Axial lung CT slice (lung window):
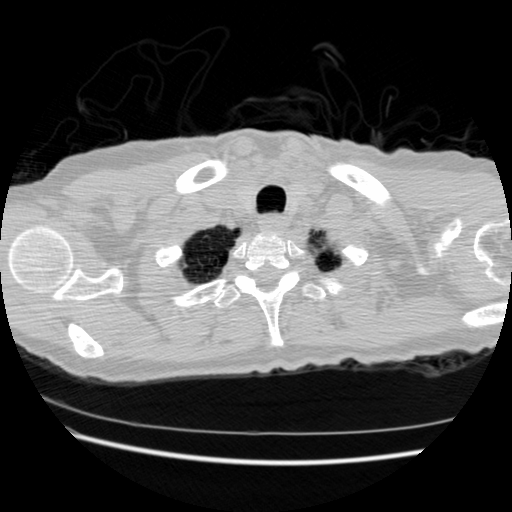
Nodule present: no